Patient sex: M
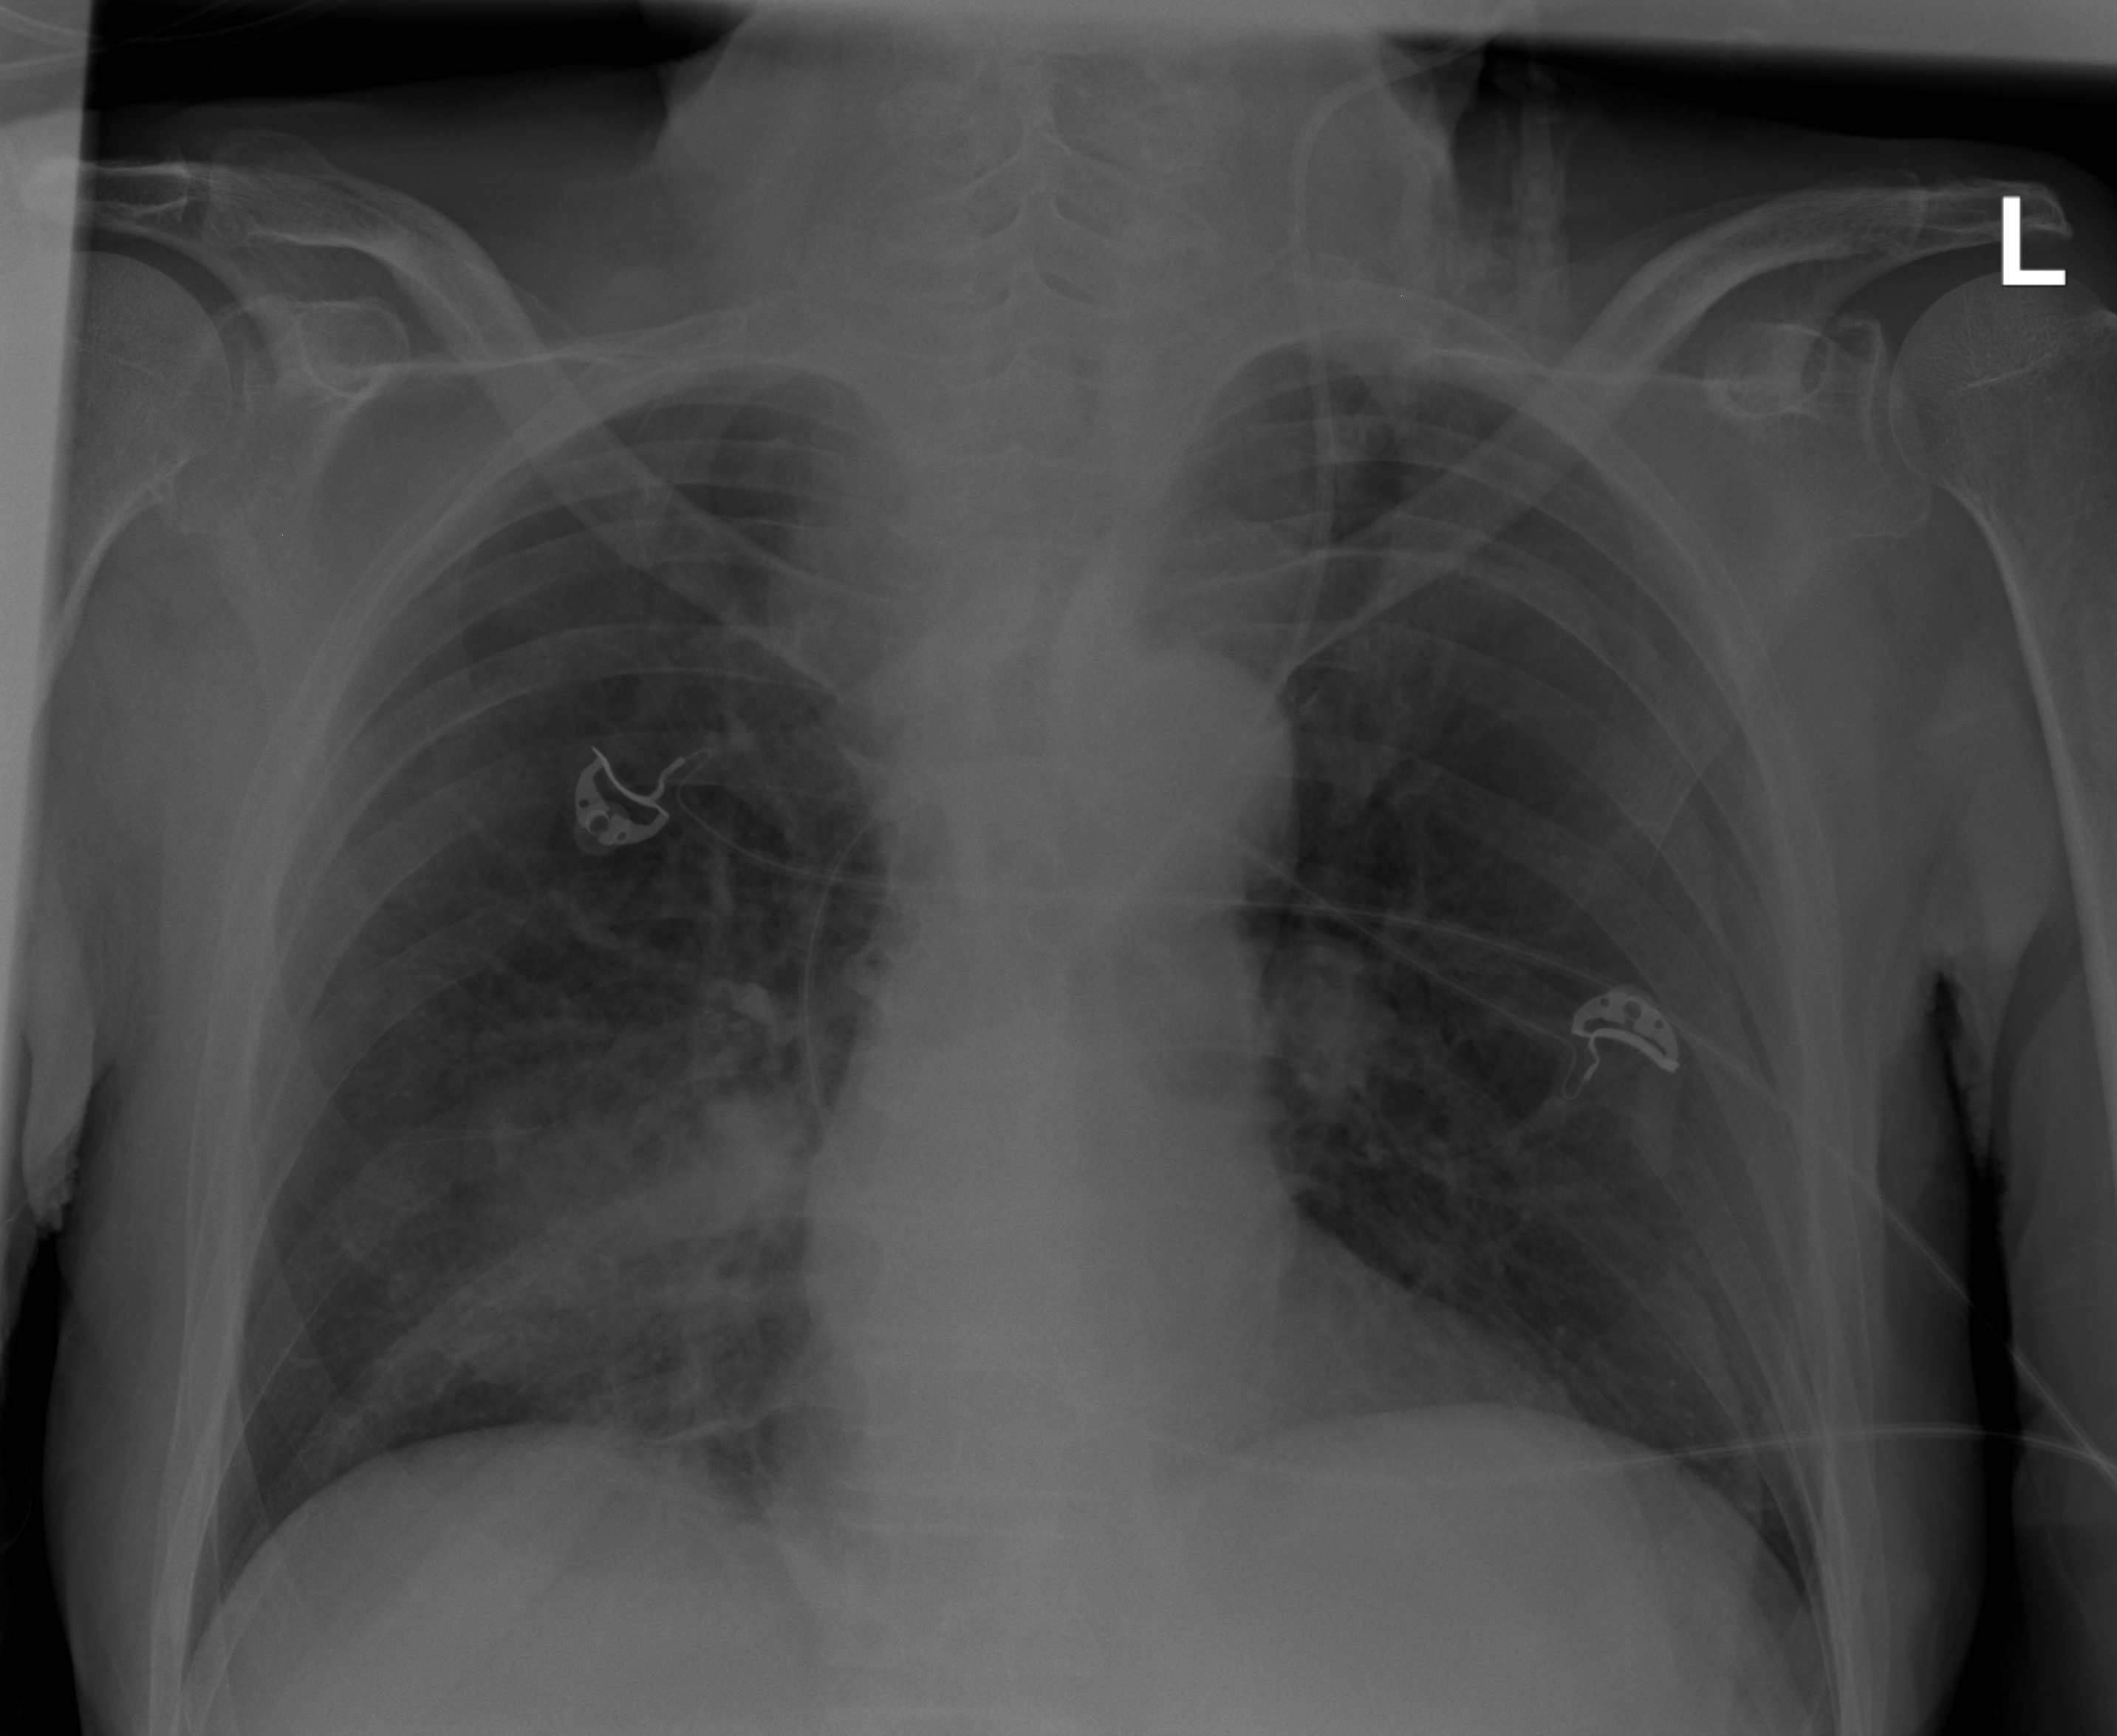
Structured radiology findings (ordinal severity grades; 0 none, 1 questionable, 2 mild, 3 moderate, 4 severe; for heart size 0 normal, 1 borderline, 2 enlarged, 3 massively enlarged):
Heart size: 1
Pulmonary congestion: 2
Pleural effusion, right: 0
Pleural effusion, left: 0
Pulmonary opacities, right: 2
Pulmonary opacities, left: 0
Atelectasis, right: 2
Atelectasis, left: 0